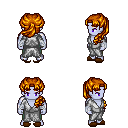
a pixel art fantasy rpg character, male body template, dark elf, purple skin, white robe, teal pants, dark blonde princess hairstyle, white cloth bandages, brown slippers, four views (front, back, left, right), 2x2 character sprite sheet, small pixel art, hard edges, no anti-aliasing